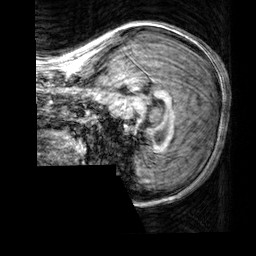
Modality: T1w
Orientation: sagittal
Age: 20
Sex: female
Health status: healthy
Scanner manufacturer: siemens
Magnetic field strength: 3 T
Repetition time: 2.3 s
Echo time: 0.00303 s